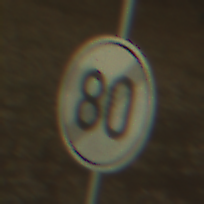
Verkehrszeichen: EndeGeschwindigkeit80
Umgebung: Outdoor, Nature
Tageszeit: SunriseSunset
Wetter: Clear
Licht: Natural
Jahreszeit: NotSpecified
Kontrast: HighContrast